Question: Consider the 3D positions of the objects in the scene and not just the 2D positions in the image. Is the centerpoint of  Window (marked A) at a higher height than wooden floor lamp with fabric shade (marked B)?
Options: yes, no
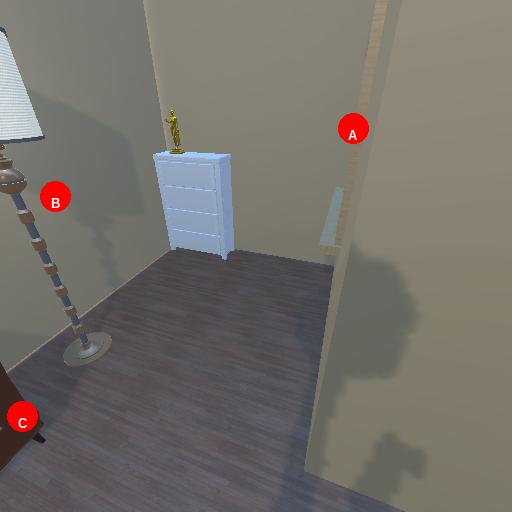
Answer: yes